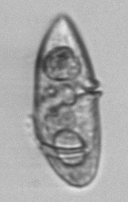
Label: Gyrodinium